Question: I'm building a feature where users of my app can find their Facebook friends and add them in the app. There are three steps which I have to do:
1. Get the currently connected users
2. Get the Facebook users
3. Get the Application Users (this is dependent on step 2)
Once all of these complete I then need to combine/reduce the three resulting arrays into a final array.
I have created three functions that all return 'RACSignal'
'getUsersWithFacebookIds', 'getConnectedUsers', and 'getFacebookUsers'
I'm not sure how to wire all of this using ReactiveCocoa.

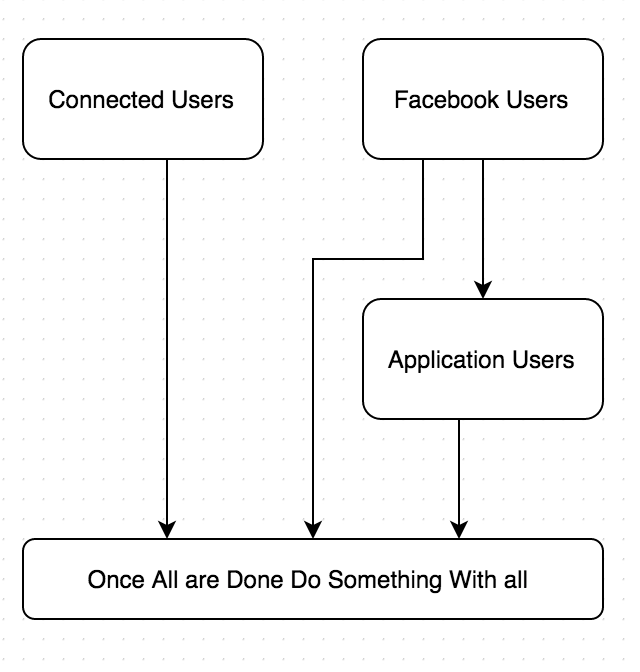
Answer: The 'Once All Are Done Do Something With All', can be achieve with:
'''
[[RACSignal combineLatest:@[connectUsersSignal,facebookUsersSignal,applicationUsersSignal]] subscribeNext:^(RACTuple *users) {
NSArray *connectedUsers = [users first];
NSArray *facebookUsers = [users second];
NSArray *applicationUsers = [users third];
}];
'''
The other piece missing is how you make the 'applicationUsersSignal' dependent on the 'facbookUsersSignal'. Which could be done like this:
'''
- (RACSignal *)applicationUsersSignalWithFacebookUsersSignal:(RACSignal *)fbSignal
{
return [fbSignal flattenMap:^RACStream *(NSArray *facebookUsers) {
return [RACSignal createSignal:^RACDisposable *(id<RACSubscriber> subscriber) {
// Do what you have to do with the facebookUsers
return nil;
}];
}];
}
'''
Just to add a bit more to the answer. I am assuming those are cold signals, (signals that haven't started yet aka haven't been subscribed). So the idea of using 'combineLatest:' is that you want to capture the point where each and every single signal as send at least one 'next', <URL>. Finally you can get their values from a 'RACTuple'.
---
I re read your question and you want them to come all in a single Array:
'''
[[[RACSignal combineLatest:@[connectUsersSignal,facebookUsersSignal,applicationUsersSignal]] map:^id(RACTuple *allArrays) {
return [allArrays.rac_sequence foldLeftWithStart:[NSMutableArray array] reduce:^id(id accumulator, id value) {
[accumulator addObjectsFromArray:value];
return accumulator;
}];
}] subscribeNext:^(NSArray *allUsers) {
// Do Something
}];
'''